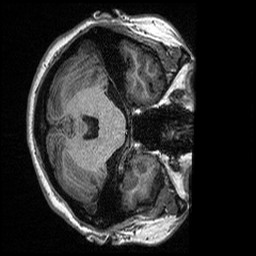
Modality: T1w
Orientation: axial
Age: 38
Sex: female
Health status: healthy
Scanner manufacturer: siemens
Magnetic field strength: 3 T
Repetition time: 2.3 s
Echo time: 0.00298 s